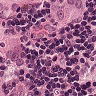
Metastatic tissue present: yes